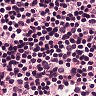
Metastatic tissue present: no